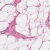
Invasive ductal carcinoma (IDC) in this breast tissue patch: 0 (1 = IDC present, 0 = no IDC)